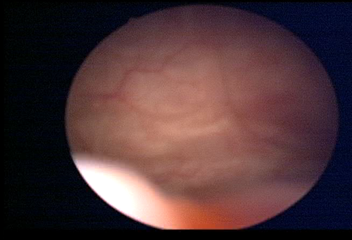
Modality: WLC
Class: Normal mucosa
Bladder cancer association: No